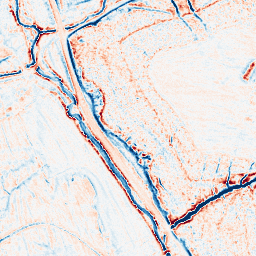
Category: edge_preserving
Decomposition family: anisotropic_diffusion
Decomposition parameters: iterations: 10
kappa: 100
gamma: 0.2
Upsampling method: bspline
Upsampling parameters: scale: 2
Upsampling scale: 2